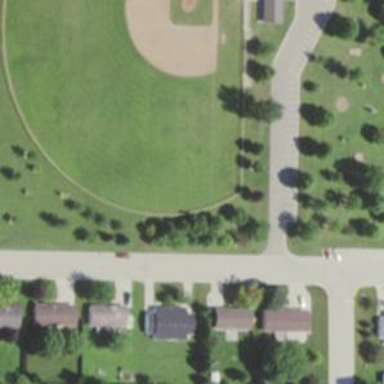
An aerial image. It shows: Baseball pitch for leisure and sports activities.